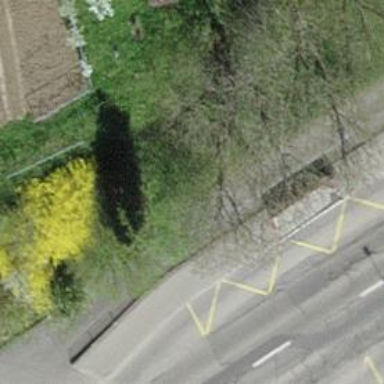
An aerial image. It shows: Bus stop with platform for public transport.